Question: I typically use Google Sheets and am very familiar with how to do this, but I'm forced to use Excel 2013 for a job. Here's what I need to do and I'm hoping someone can help.
I have a worksheet with column "I" with the header "TEAM MEMBER" which gets populated with new members as I add information into the rows below.
I need to create a bar chart which displays each team member on the bottom and shows the number of requests assigned to that person. I know it would be easy to simply create a formula to count the number of times a certain person is listed and chart it that way, but that doesn't allow for me to simply type a new member into the column and the chart automatically start counting the requests.
Here's an example of the Google Sheets chart I very easily made.

I hope I've made my request clear enough; if not, please let me know and thanks in advance!
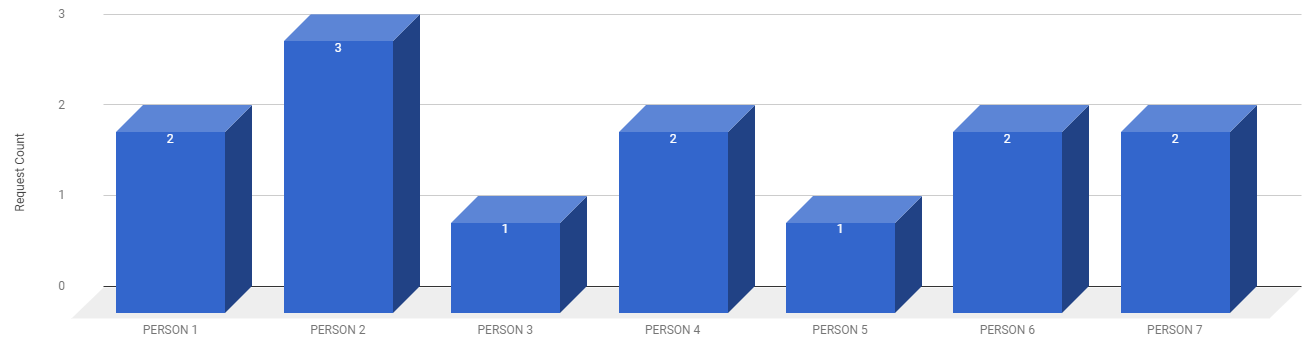
Answer: You can use a pivot chart for your graph and use a table for you data.
This way the range reference will be the table name and not a range and will adapt when you add a new entry.
In the pivot table you can set your column as Axis and count of that column for values
your table should look like:
<URL>
and the pivot chart would give you:
<URL>
which is pretty similar to what you posted
Hope this helps